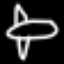
Label: airplane